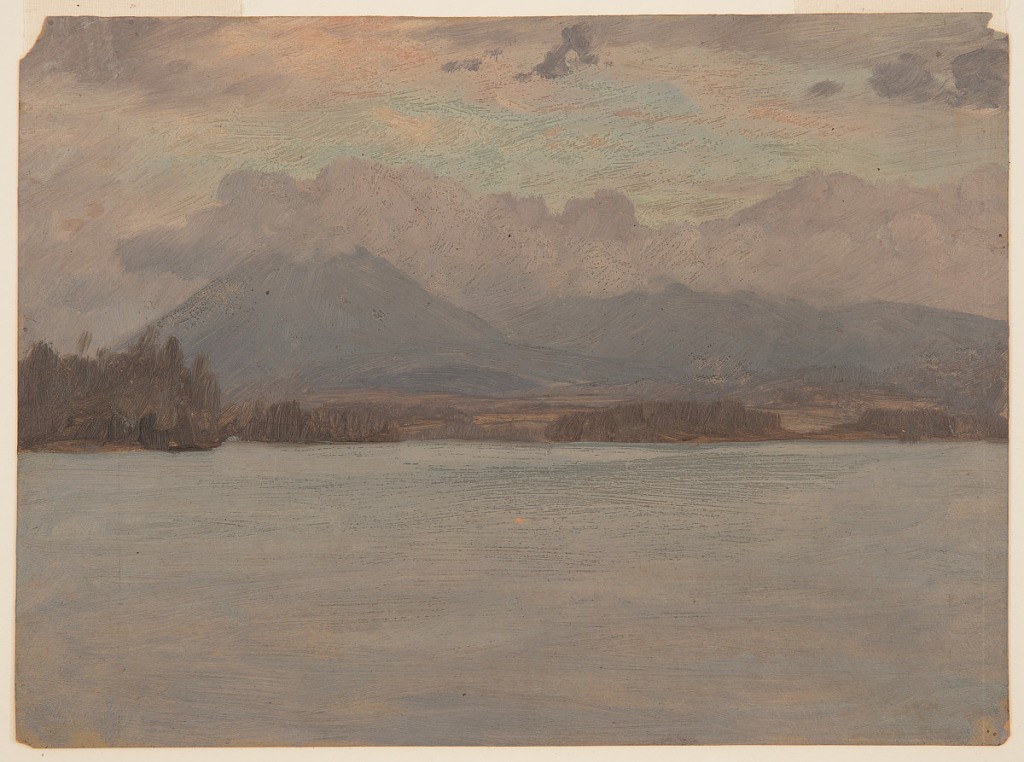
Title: Mt. Katahdin from Katahdin Lake, Maine
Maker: Frederic Edwin Church, American, 1826–1900
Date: probably 1876–1881
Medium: Oil on paperboard
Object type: Drawing
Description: Landscape sketch showing a loosely rendered view of Mt. Katahdin from the eastern shore of Katahdin Lake. The light blue surface of the lake comprises the foreground and extends through the middle distance until it encounters various island and the heavily wooded opposite shore. Rendered in a tone of purple-gray, Mt. Katahdin and its associated ridge are crowned in a low-lying bank of puffy clouds. A variety of clouds hang in the otherwise blue-green sky above.